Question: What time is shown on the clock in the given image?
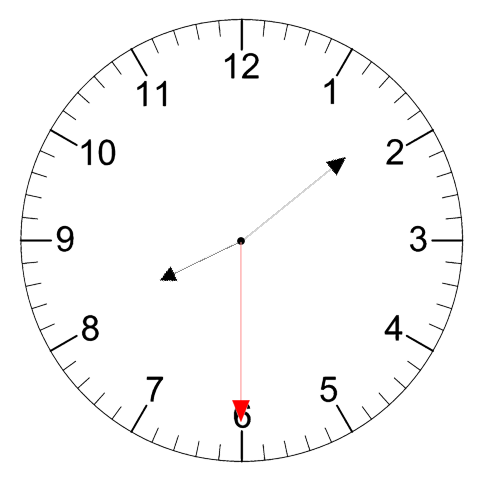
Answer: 08:08:30